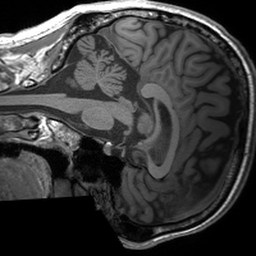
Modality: T1w
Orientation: sagittal
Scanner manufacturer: siemens
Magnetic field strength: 3 T
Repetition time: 1.54 s
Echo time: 0.00234 s